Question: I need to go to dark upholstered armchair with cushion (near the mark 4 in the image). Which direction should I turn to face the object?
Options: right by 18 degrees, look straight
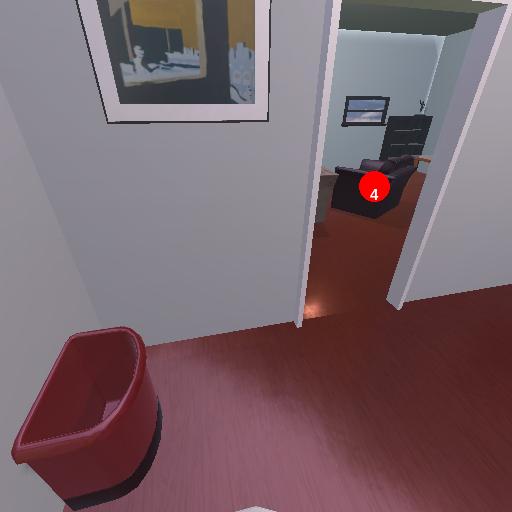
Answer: right by 18 degrees